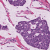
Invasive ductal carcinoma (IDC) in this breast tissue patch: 1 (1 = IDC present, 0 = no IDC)